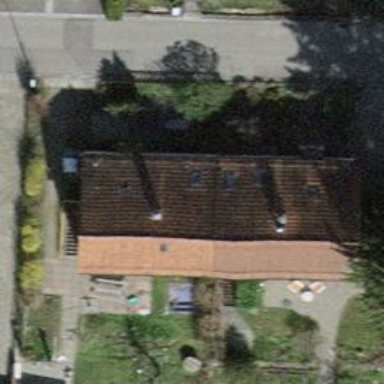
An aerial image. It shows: Semidetached house.